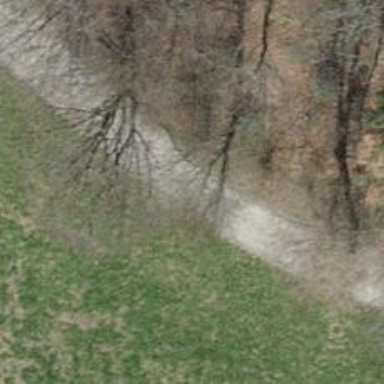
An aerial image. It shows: Track road with grade3 tracktype.